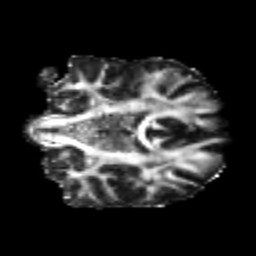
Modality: FA
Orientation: coronal
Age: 22
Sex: female
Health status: healthy
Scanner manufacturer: philips
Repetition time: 7.384 s
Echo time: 0.08599 s